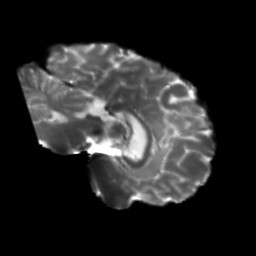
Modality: T2w
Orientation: sagittal
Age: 27
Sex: female
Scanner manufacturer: siemens
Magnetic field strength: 3 T
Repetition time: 5.25 s
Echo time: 0.08 s